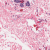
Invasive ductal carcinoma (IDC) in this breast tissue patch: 0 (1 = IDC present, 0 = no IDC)